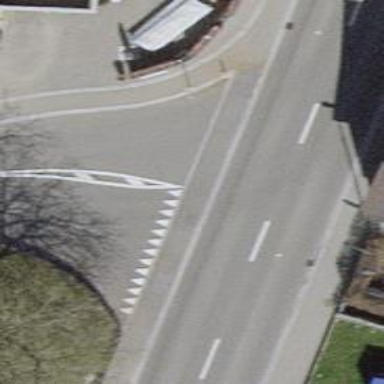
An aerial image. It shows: Road with "give way" sign.